Interaction volume radius: 5 \u00c5
Interaction volume height: 15 \u00c5
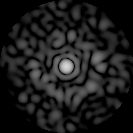
Disorder parameter: 0.8726